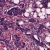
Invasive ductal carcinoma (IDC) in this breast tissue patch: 1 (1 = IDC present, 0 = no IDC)